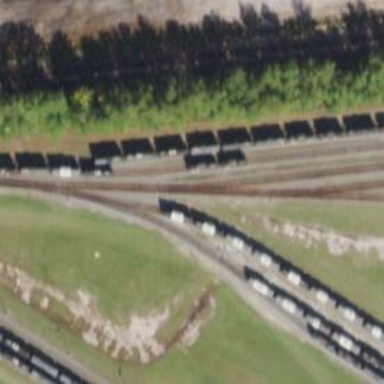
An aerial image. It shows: Rail spur service.